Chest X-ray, PA view. Patient: 30 years old, sex F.
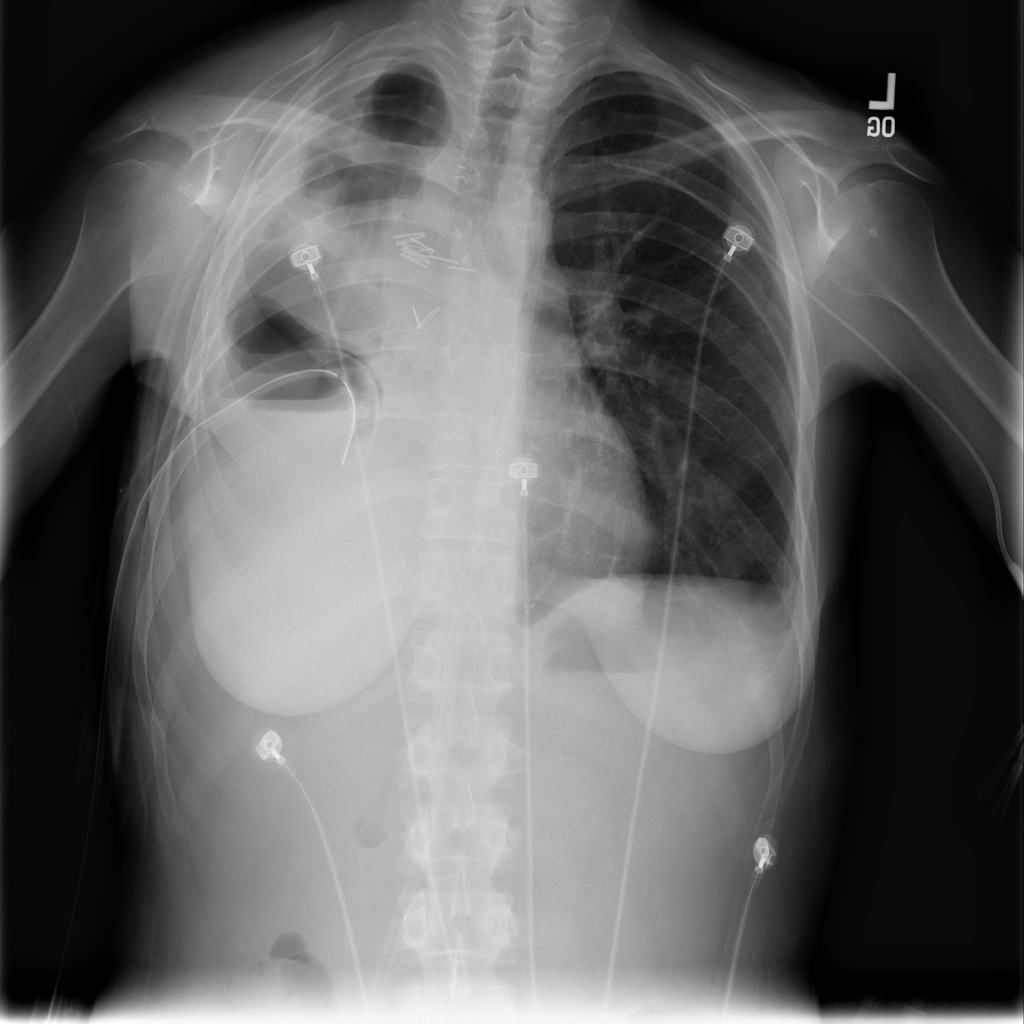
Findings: Atelectasis, Consolidation